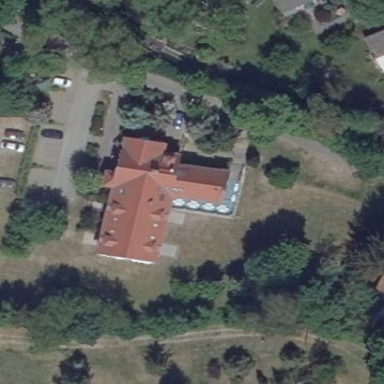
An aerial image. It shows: Hotel building.